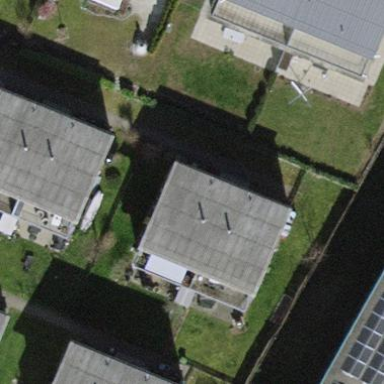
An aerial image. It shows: Building with tiled roof.